Question: I have a MySQL table & fields that are all set to UTF-8. The thing is, a previous PHP script, which was in charge of the database writing, was using some other encoding, not sure whether it is in the script itself, the MySQL connection or somewhere else. The result is that although the table & fields are set to UTF-8, we see the wrong chars instead of Chinese.
It looks like that:

Now, the previous scripts (which were in charge of the writing and corrupted the data) can read it well for some reason, but my new script which all encoded in UTF-8, shows chars like 1/2©️. How can that be fixed?
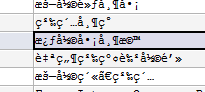
Answer: By the sound of it, you have a utf8 column but you are writing to it and reading from it using a latin1 connection, so what is actually being stored in the table is mis-encoded. Your problem is that when you read from the table using a utf8 connection, you see the data that's actually stored there, which is why it looks wrong. You can fix the mis-encoded data in the table by converting to latin1, then back to utf8 via the binary character set (three steps in total).